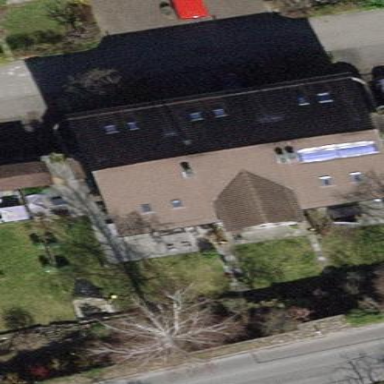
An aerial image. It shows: Building with tile roof.